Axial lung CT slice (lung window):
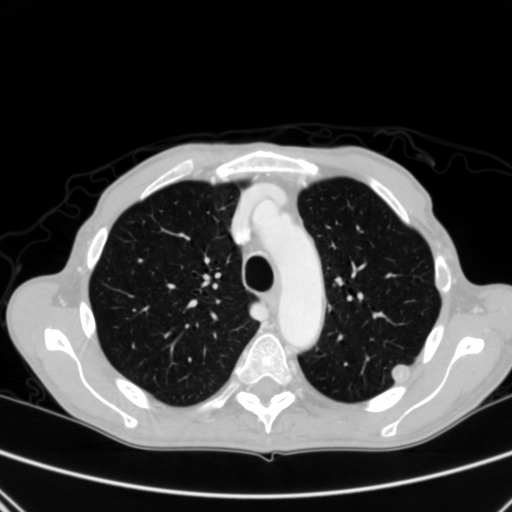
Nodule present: yes
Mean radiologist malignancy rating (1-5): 3.5